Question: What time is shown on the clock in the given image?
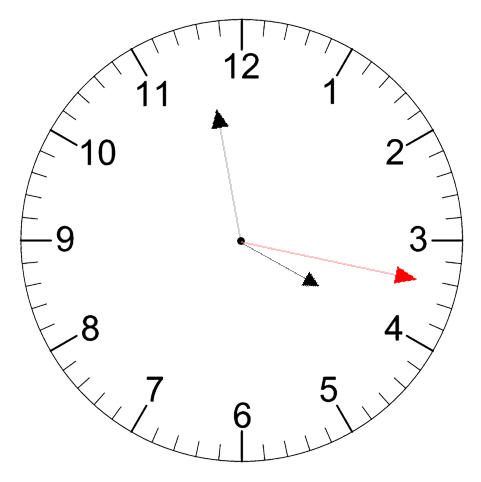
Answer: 03:58:17